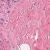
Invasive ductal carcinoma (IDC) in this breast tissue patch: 0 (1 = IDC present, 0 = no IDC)